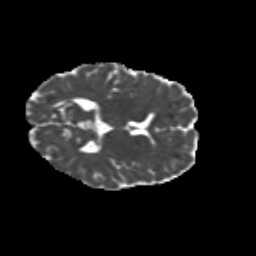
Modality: MD
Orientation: axial
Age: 10
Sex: female
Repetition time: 9.512 s
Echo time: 0.089 s